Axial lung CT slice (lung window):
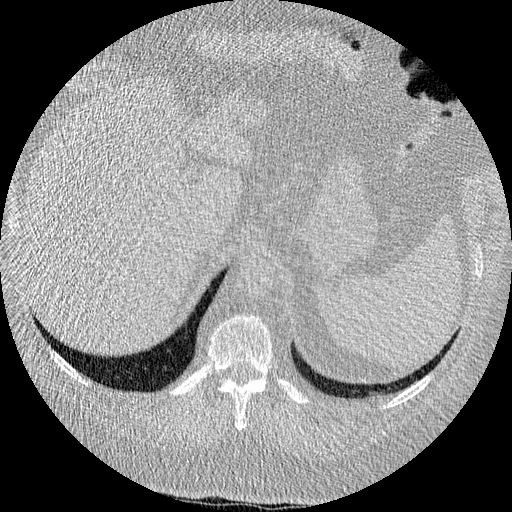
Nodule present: no